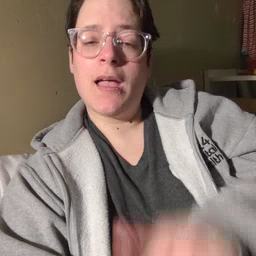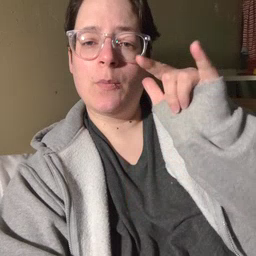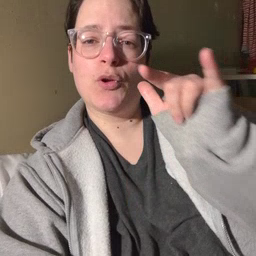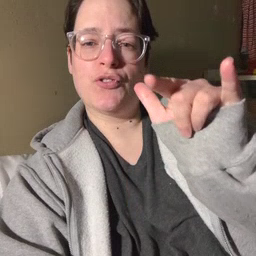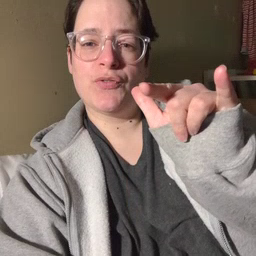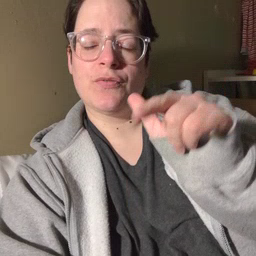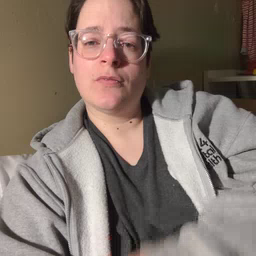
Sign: airplane